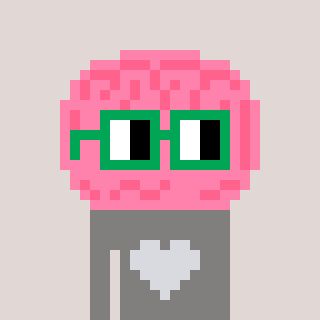
a pixel art character with square green glasses, a brain-shaped head and a bluegrey-colored body on a warm background